Question: In my three.js project I have two objects. One is a golden ring and the other one is a diamond. Now I would like to "cut out" a piece of the ring and place a frame for the diamond in the hole.
I created an alpha map for testing and applied it to the ring material. I also positioned the diamond to be above the point where the ring is now transparent.

Everything seems to work fine, except that I still can't see the diamond "inside" the ring. After looking at <URL> I have set 'renderOrder' to 1 on the diamond but this does not help.
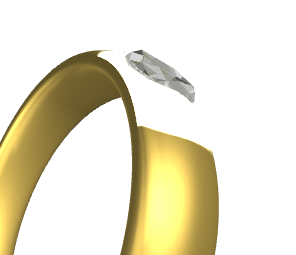
Answer: Well in the end it turned out to be a very stupid mistake. I forgot to set 'transparent: true' on the material.